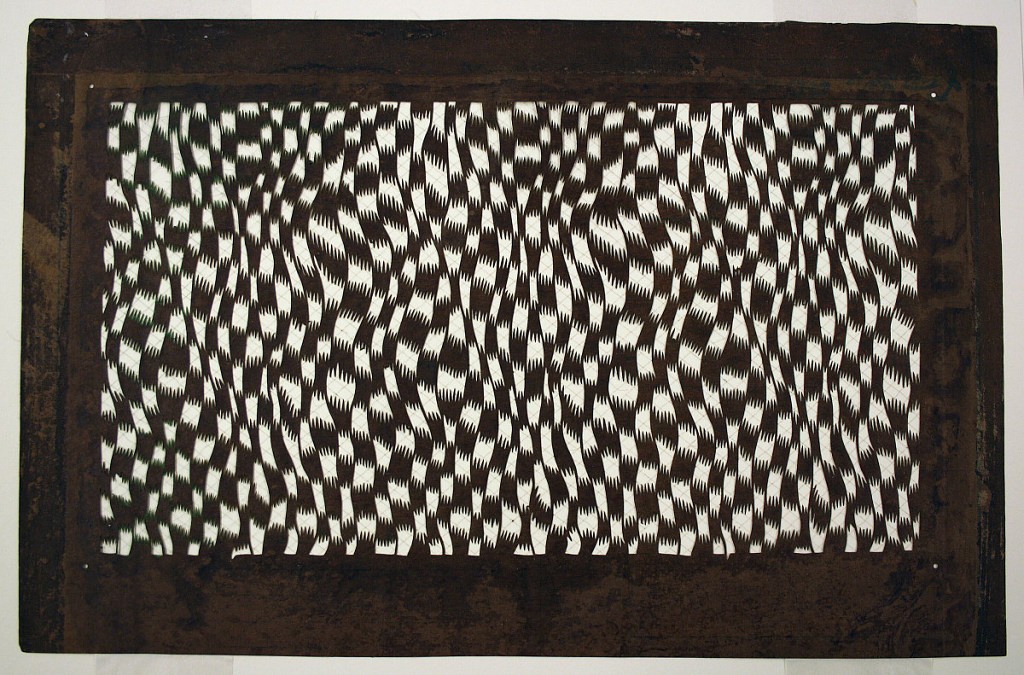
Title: Geometric Pattern Imitating Warp Ikat (Kasuri)
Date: mid 18th - early 19th century
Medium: Mulberry paper (kozo washi) treated with fermented persimmon tannin (kakishibu), and silk threads (itoire)
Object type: Katagami
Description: This warped geometric - checkered pattern resembles a different textile pattern called Ikat (Kasuri). This design started during the middle of the 18th century and became popular for kimonos as well as futon covers.